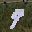
Label: 7